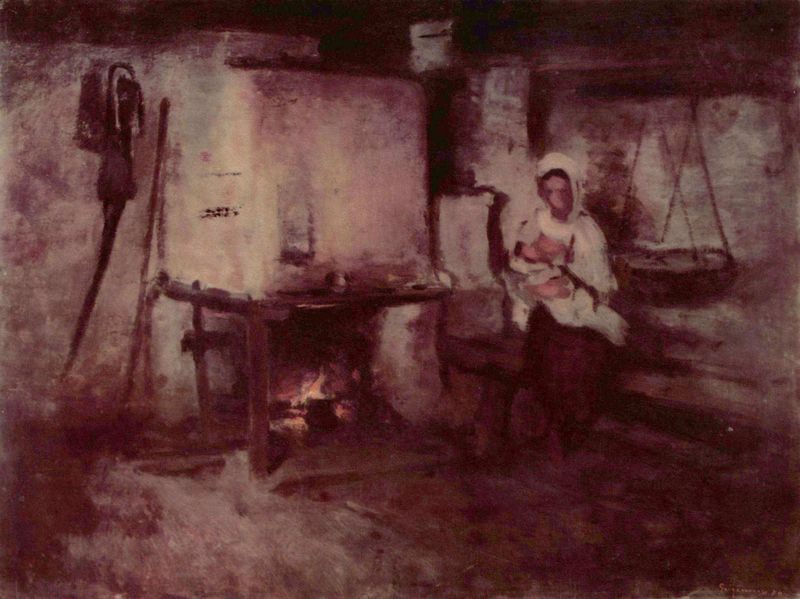
Titel: Häuslicher Herd in Rucar
Künstler: Nicolae Grigorescu
Standort: Bukarest
Institution: Muzeul de Arta
Schlagwörter: dunkel, feuer, fuß, gemälde, hand, kopf, mann, schatten, umhang, weiß, impressionismus, ocker, sitzen, braun, brust, bunt, busen, frau, grau, haar, holz, kleider, licht, raum, schwarz, skizze, stuhl, tisch, zeichnung, zimmer, ölbild, blick, dame, gebäude, haus, rot, schleier, tuch, beige, haube, rock, hemd, jacke, jung, mütze, regal, wand, arm, augen, bluse, gesicht, halten, leinen, mensch, schale, sehen, stein, trauer, bild, blicken, innenraum, schauen, tischbein, kalt, einsam, hütte, rauch, boden, land, interieur, mantel, realismus, sessel, sitzend, stoff, decke, innen, kind, mutter, rosa, arbeit, bauern, genre, kamin, ofen, stock, kindheit, schürze, topf, brüste, magd, ecke, düster, fußboden, stab, lehm, kette, leer, mauer, lila, violett, kahl, monochrom, winter, baby, bank, einfach, wohnung, kopftuch, bett, korb, brot, stube, gestell, schaukel, besen, allein, bauer, impression, unscharf, foto, wände, tusche, ärmlich, nahrung, hängen, lumpen, flammen, amme, kohle, stillen, füttern, milch, geschirr, waffen, ketten, mutter und kind, schwester, entwurf, kleinkind, gemäuer, sims, wärme, küche, verschwommen, werkstatt, werkzeug, putz, hängend, real, verwischt, einfarbig, karg, innig, ölskizze, bauernhaus, halfter, auen, schattig, suppe, kochen, bode, cape, armut, gucken, verputz, ablage, glück, kessel, kapuze, bäuerlich, säugling, wiege, wiegen, lehmhütte, fensterlos, feuerstelle, herd, gewickelt, wickeln, dreckig, bettchen, innigkeit, kalk, kamit, steinwand, wiee, wohnstube, kummet, zweisamkeit, säugen, geräte, kochstelle, windel, realität, brsut, arbeiterin, monoton, maria lactans, grill, mauervorsprung, wippe, armselig, mutterschaft, tagelöhner, stillend, mich, weißes tuch, eke, wickelkind, tiscj, stillt, akmmer, bäuerin mit kind, eickelkind, feuee, frau mutter, stillende mutter, wundel, neugeborener, muttermilch, gerätschaft, kimd, brennnen